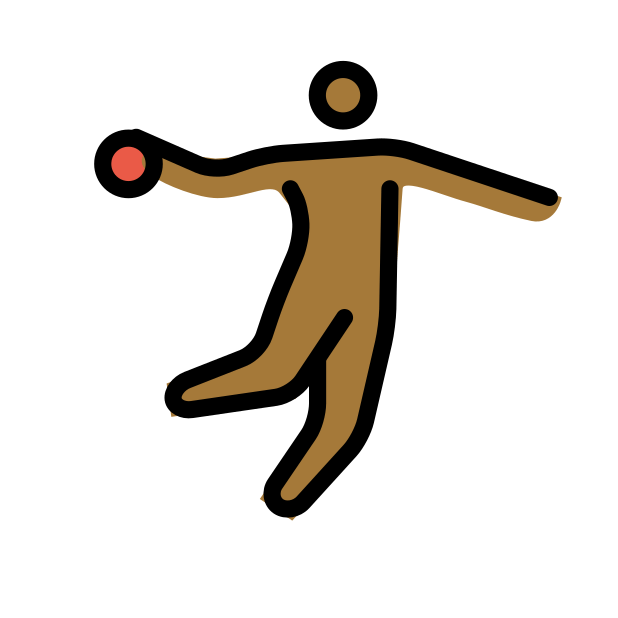
person playing handball: medium-dark skin tone